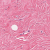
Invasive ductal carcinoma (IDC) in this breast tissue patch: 0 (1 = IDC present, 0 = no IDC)